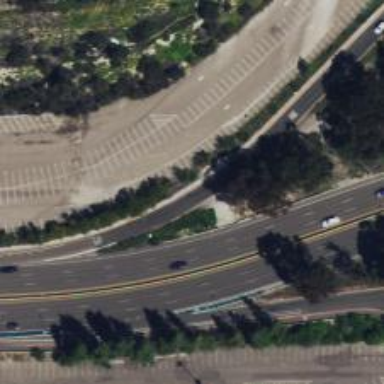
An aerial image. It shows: Trunk link highway.